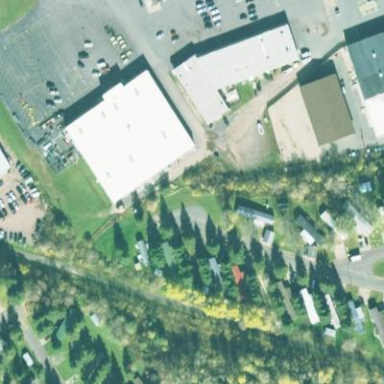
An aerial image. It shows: Retail building that serves as country store.